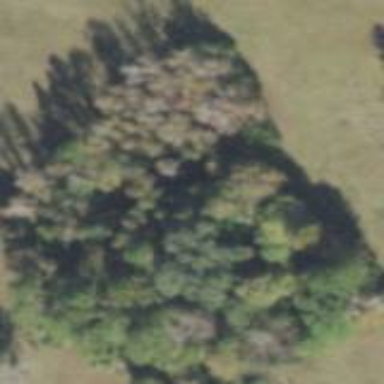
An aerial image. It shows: Mixed leaf woodland.